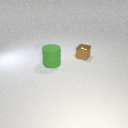
small brown metal cube behind large green rubber cylinder